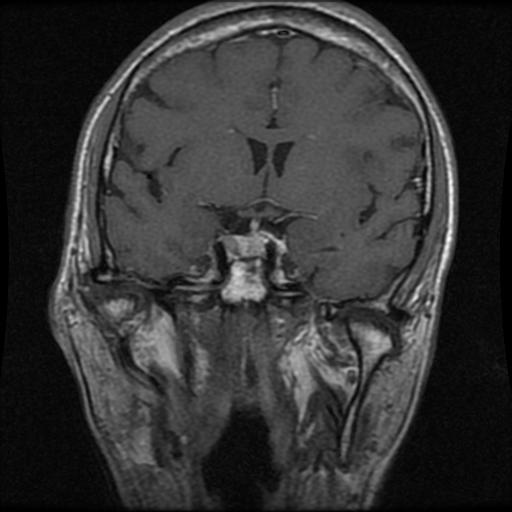
Label: pituitary